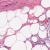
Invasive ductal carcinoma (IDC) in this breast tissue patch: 0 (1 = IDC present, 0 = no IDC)